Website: apple
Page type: cross-sells
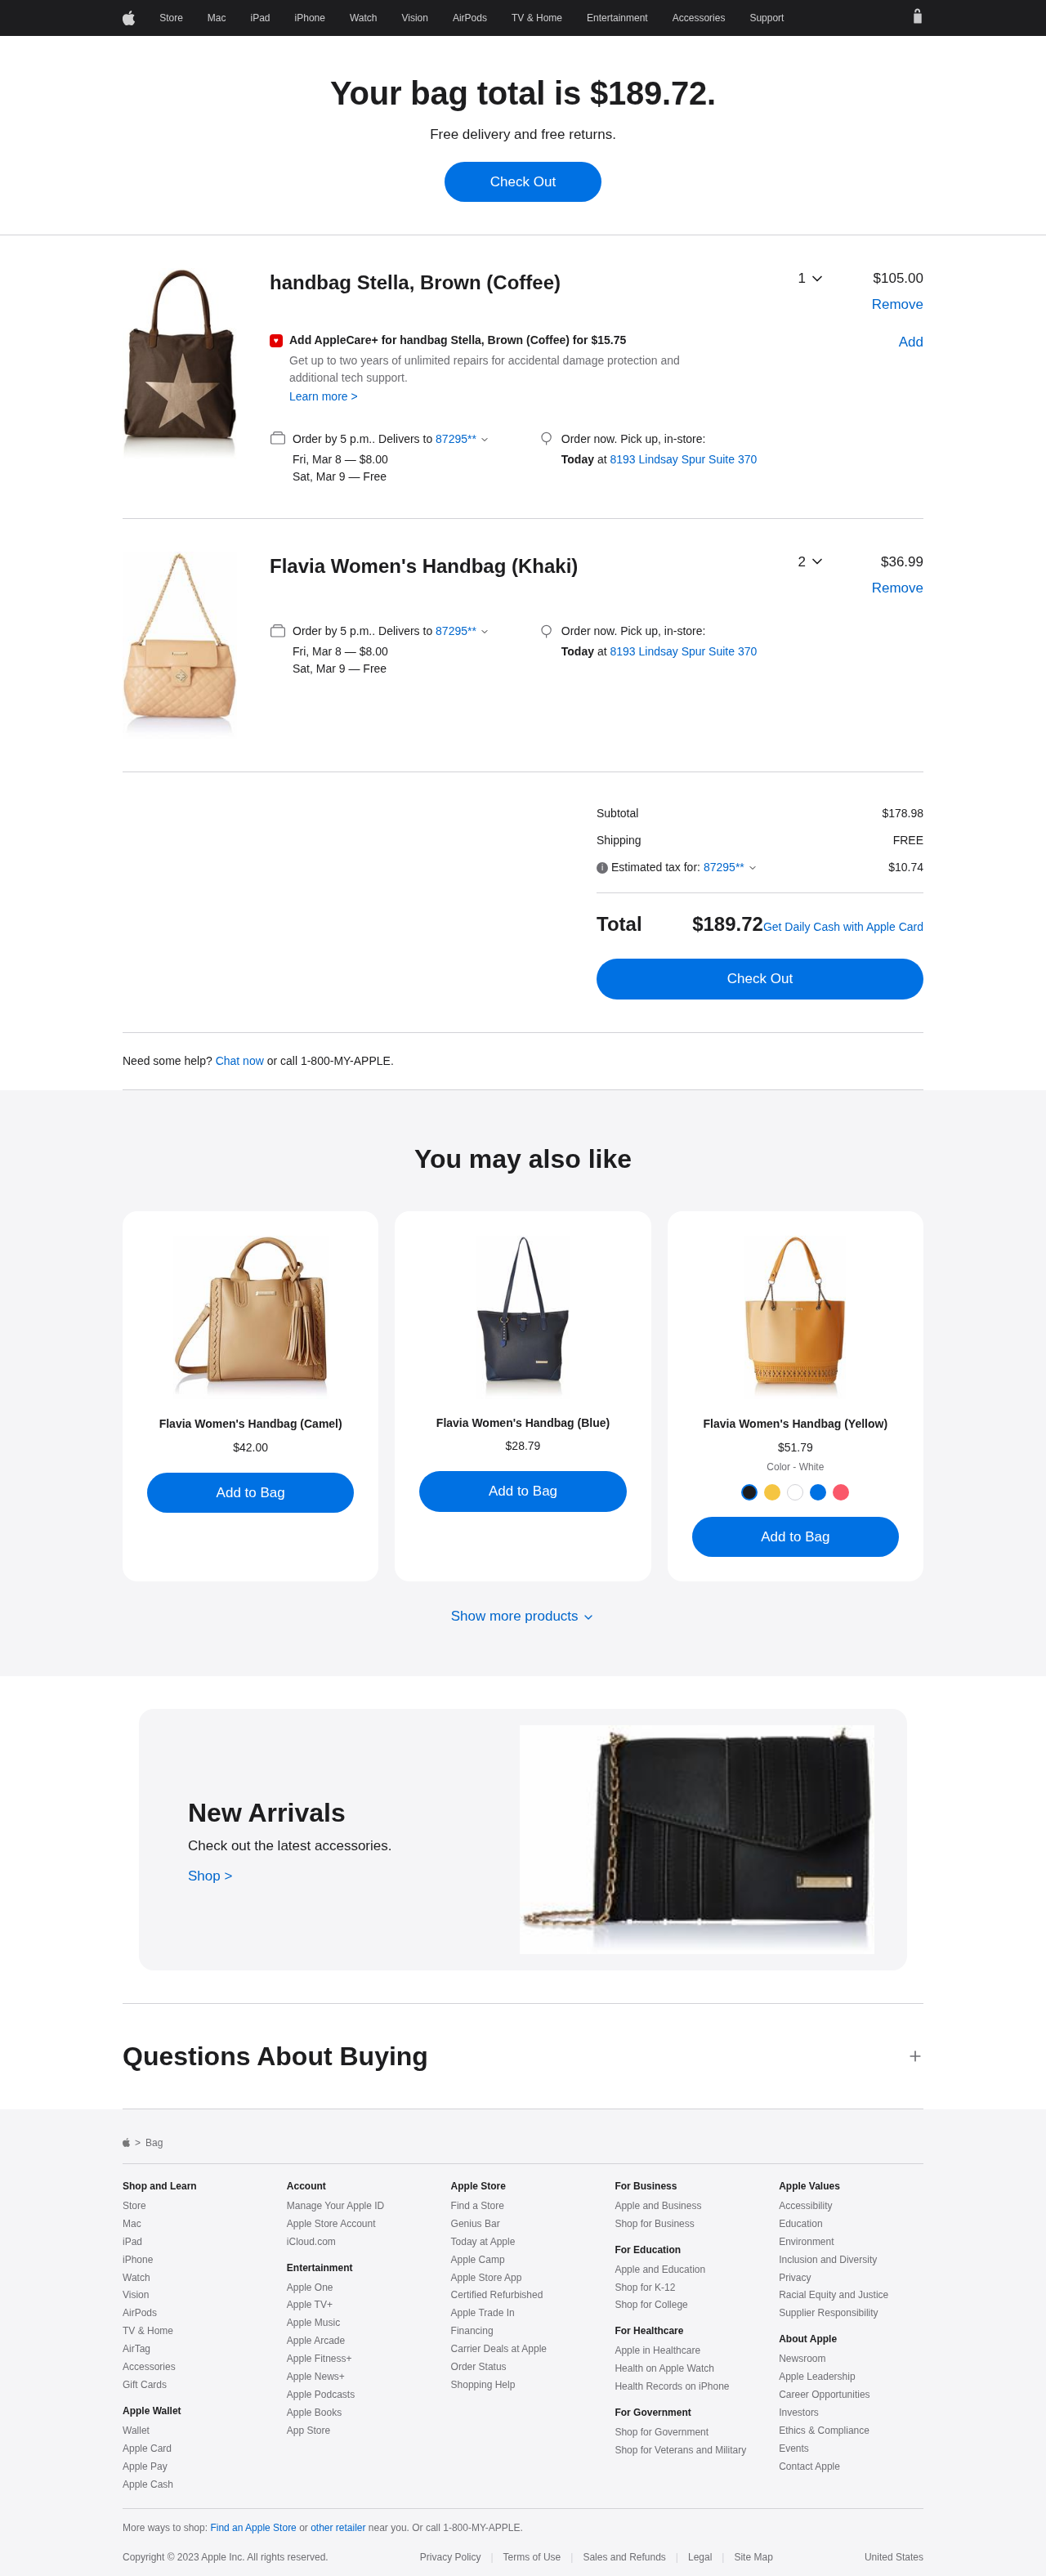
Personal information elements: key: PII_LOCATION1_STREET
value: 8193 Lindsay Spur Suite 370
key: PII_POSTCODE
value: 87295
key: PII_POSTCODE_FULL
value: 87295
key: PII_POSTCODE_NUMERIC
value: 87295
Product elements: key: PRODUCT1_NAME
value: handbag Stella, Brown (Coffee)
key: PRODUCT1_PRICE
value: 105
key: PRODUCT1_QUANTITY
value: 1
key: PRODUCT2_NAME
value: Flavia Women's Handbag (Khaki)
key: PRODUCT2_PRICE
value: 36.99
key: PRODUCT2_QUANTITY
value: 2
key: PRODUCT3_NAME
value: Flavia Women's Handbag (Camel)
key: PRODUCT3_PRICE
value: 42
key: PRODUCT4_NAME
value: Flavia Women's Handbag (Blue)
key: PRODUCT4_PRICE
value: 28.79
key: PRODUCT5_NAME
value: Flavia Women's Handbag (Yellow)
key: PRODUCT5_PRICE
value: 51.79
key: PRODUCT1_NAME2
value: handbag Stella, Brown (Coffee)
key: PRODUCT1_APPLECARE_PRICE
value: $15.75
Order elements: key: ORDER_TOTAL
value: $189.72
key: ORDER_DELIVERY_DATE
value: Fri, Mar 8
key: ORDER_DELIVERY_DATE2
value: Sat, Mar 9
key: ORDER_DELIVERY_DATE3
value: Fri, Mar 8
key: ORDER_DELIVERY_DATE4
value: Sat, Mar 9
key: ORDER_SUBTOTAL
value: $178.98
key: ORDER_SHIPPING_COST
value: FREE
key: ORDER_TAX
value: $10.74
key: ORDER_TOTAL2
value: $189.72